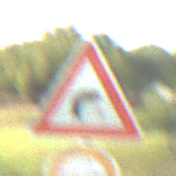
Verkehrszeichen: KurveRechts
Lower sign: Ueberholverbot
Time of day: MorningAfternoon
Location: Outdoor (Nature)
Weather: PartlyCloudy
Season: NotSpecified
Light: Natural